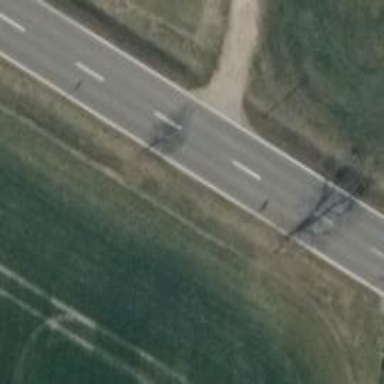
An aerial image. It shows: Secondary road with asphalt surface.